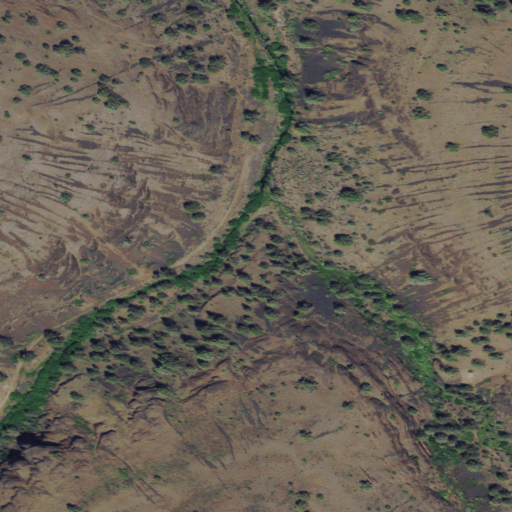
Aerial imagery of valley in Oregon named Fraser Canyon containing shrub and grassland